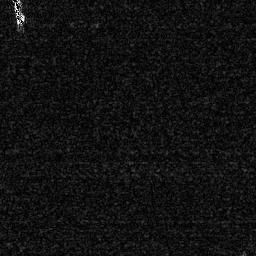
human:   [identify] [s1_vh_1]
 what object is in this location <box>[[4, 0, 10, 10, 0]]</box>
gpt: <ref>1 small ship at the top left</ref>